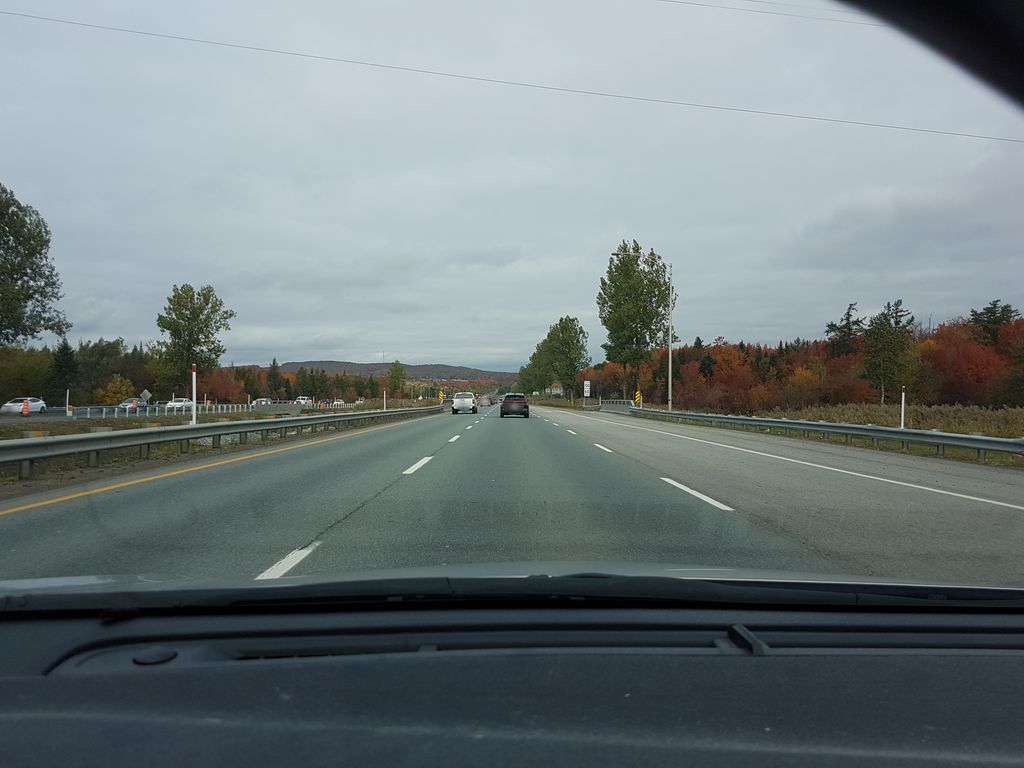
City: quebec_city